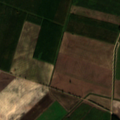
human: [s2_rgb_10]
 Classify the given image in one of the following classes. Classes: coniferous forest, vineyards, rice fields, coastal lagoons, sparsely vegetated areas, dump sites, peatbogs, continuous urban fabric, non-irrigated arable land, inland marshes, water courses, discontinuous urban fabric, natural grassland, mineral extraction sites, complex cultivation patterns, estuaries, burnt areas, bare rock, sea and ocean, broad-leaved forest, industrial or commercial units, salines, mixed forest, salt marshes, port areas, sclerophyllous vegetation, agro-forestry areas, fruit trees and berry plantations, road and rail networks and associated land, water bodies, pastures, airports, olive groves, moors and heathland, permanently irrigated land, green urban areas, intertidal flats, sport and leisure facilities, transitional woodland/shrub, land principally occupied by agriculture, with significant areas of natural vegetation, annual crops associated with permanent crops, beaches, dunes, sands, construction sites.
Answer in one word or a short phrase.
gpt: non-irrigated arable land, fruit trees and berry plantations, mixed forest